Current action and preconditions to check: trajectory_clear

Your task: For each precondition in the list above, predict whether it will hold at this action.

Consider the current scene as observed from the mobile robot's camera, and analyze the predicted future states of all dynamic agents (e.g., people, animals, vehicles, or any moving entities) within the NEXT SECOND.

IMPORTANT: Only answer "very likely" if you are absolutely certain—based on strong, clear evidence—that a dynamic agent will violate the precondition in the predicted future state. Do NOT answer "very likely" for unlikely, ambiguous, or low-probability risks.

Ask yourself for each precondition: Is there a high probability, with clear and convincing evidence, that the predicted future states of any dynamic agent will interfere with the predicted future state of the currently executing action within the NEXT SECOND, causing that precondition to fail?

Assess the risk level based on these predictions. Use "likely" or "very likely" if motions create a clear risk of interference.

Use "neutral" or "improbable" if agents are nearby but their predicted paths are clearly diverging or non-conflicting.

Failure Risk Categories: "very improbable", "improbable", "neutral", "likely", "very likely"

Answer Format: Output ONLY the probability_of_failure value from these categories: "very improbable", "improbable", "neutral", "likely", "very likely"

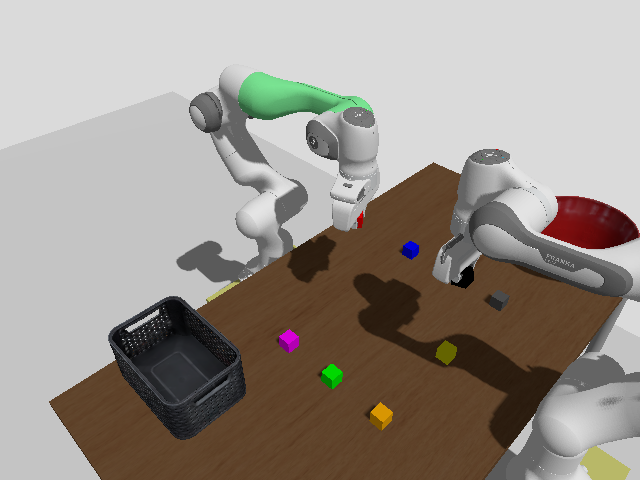

Answer: improbable